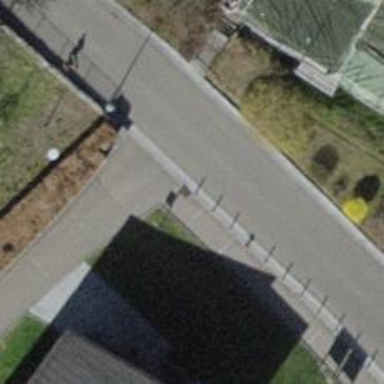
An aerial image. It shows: Bollard.